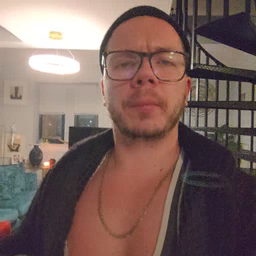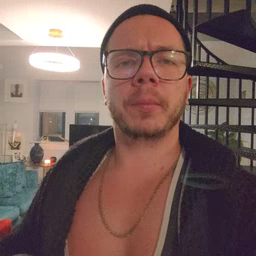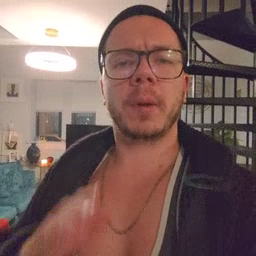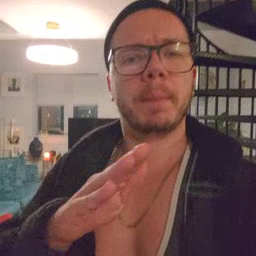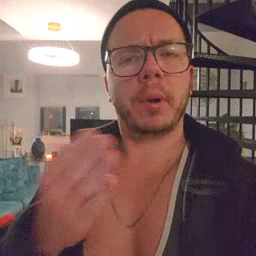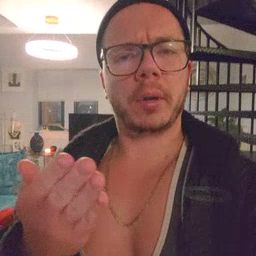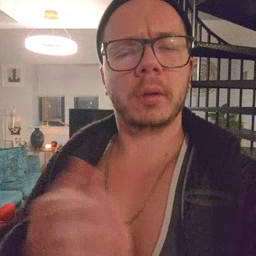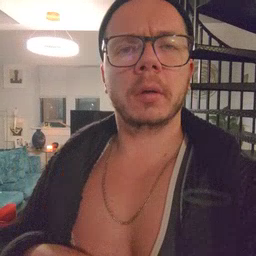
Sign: book